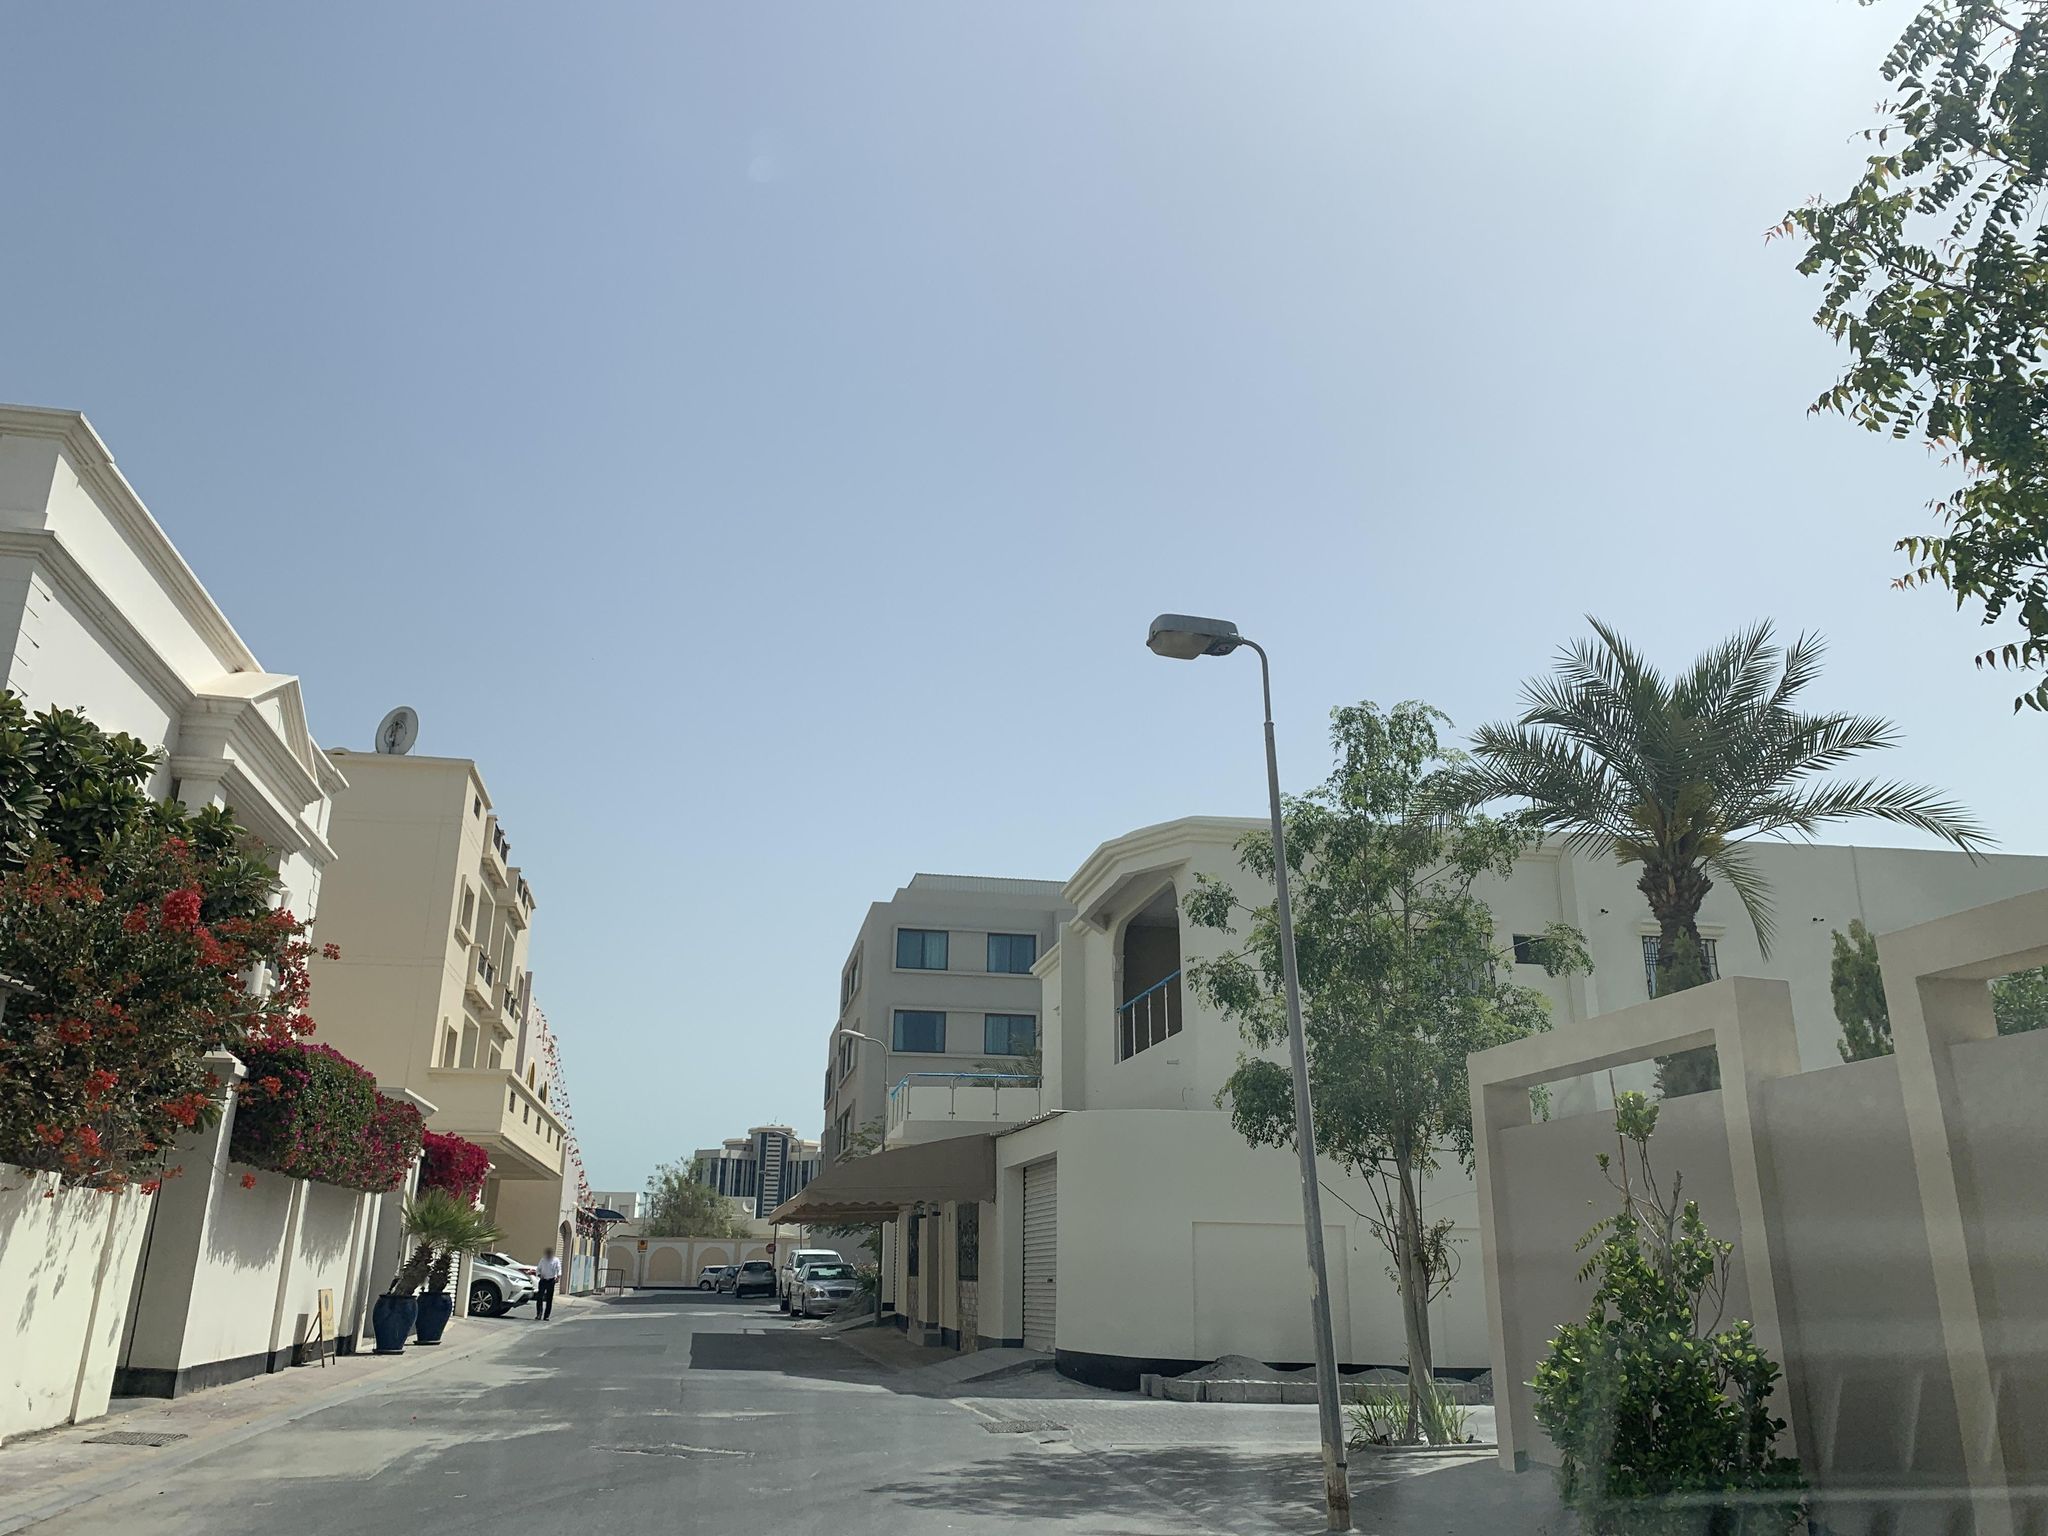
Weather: clear
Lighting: day
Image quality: good
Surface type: driving surface
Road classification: residential
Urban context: urban centre
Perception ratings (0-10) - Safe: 3.48, Lively: 7.92, Beautiful: 5.71, Boring: 4.48, Depressing: 7.81, Wealthy: 9.04